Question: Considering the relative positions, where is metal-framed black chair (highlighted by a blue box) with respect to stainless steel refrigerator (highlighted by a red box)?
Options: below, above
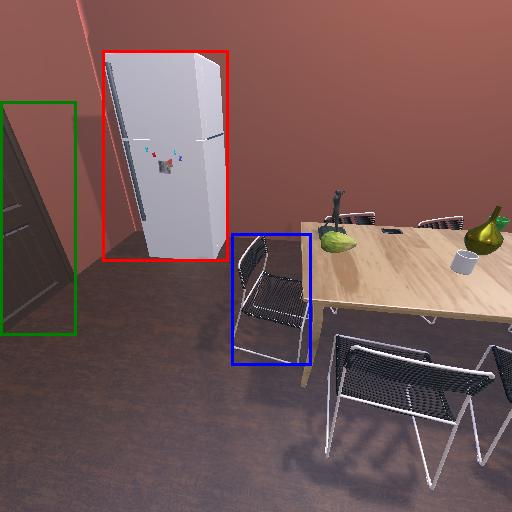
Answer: below